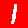
Digit: 1